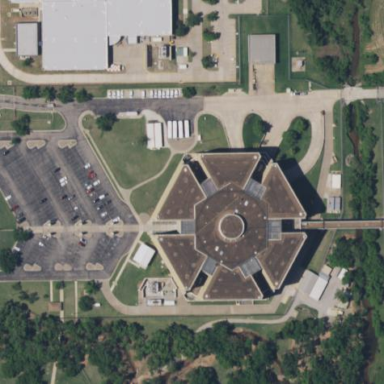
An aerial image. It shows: Prison.